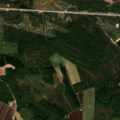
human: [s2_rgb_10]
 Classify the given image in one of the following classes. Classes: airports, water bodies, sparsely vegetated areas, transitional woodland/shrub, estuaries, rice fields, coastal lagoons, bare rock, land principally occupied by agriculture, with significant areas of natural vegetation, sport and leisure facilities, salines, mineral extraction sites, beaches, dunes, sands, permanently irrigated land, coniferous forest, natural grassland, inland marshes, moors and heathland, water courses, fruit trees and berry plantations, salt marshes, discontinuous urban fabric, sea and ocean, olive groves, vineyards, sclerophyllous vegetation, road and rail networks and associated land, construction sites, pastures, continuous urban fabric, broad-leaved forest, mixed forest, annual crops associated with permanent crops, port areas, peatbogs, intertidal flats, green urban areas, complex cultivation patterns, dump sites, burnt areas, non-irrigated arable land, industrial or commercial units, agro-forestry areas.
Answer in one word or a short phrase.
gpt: non-irrigated arable land, coniferous forest, mixed forest, transitional woodland/shrub